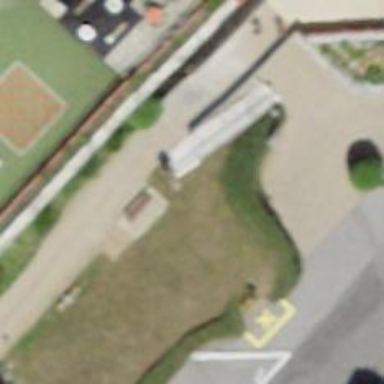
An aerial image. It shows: Brown bench.